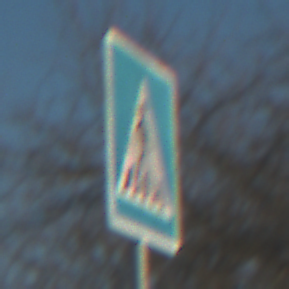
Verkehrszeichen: FussgaengerueberwegLinks
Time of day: MorningAfternoon
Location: Outdoor (Nature)
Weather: Clear
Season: NotSpecified
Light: Natural